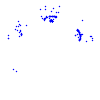
Particle: pion